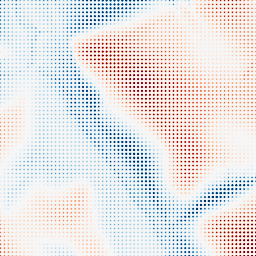
Category: multiscale
Decomposition family: dog_multiscale
Decomposition parameters: sigma_ratio: 2
n_scales: 6
base_sigma: 0.5
Upsampling method: sinc_blackman
Upsampling parameters: scale: 8
kernel_size: 4
Upsampling scale: 8